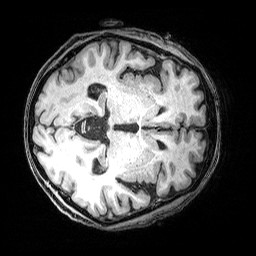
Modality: T1w
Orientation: axial
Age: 68
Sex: female
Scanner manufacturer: siemens
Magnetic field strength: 3 T
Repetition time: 2.5 s
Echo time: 0.00369 s